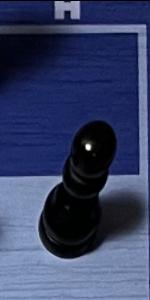
Label: Pawn_Black